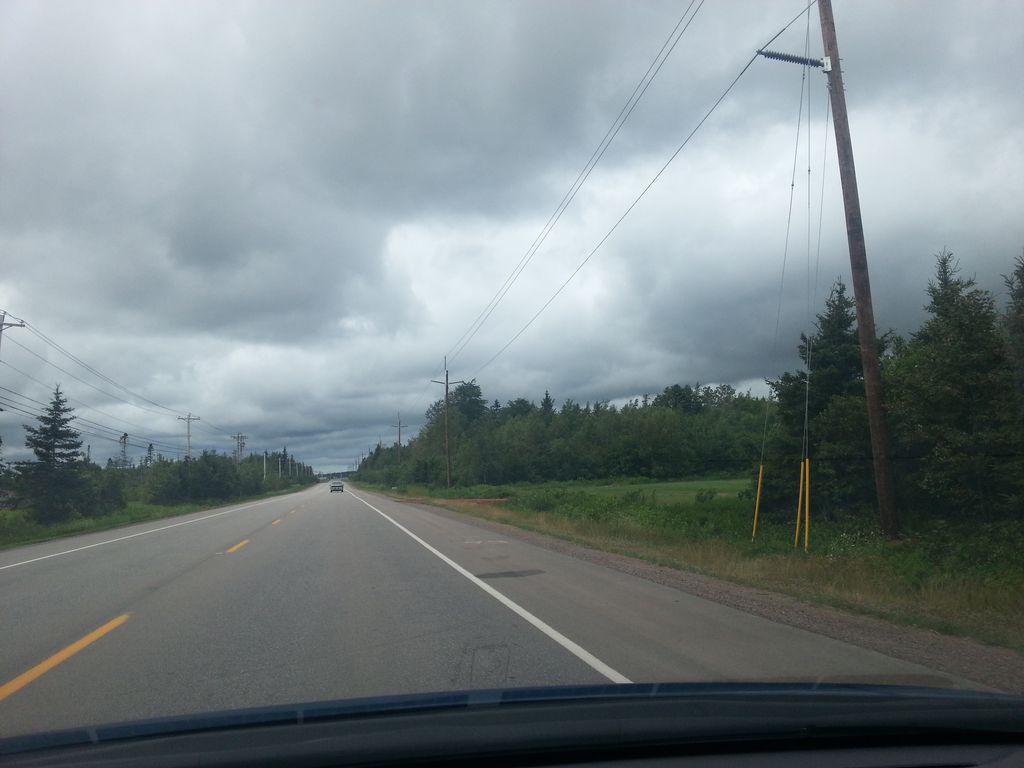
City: charlottetown